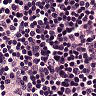
Metastatic tissue present: no